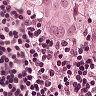
Metastatic tissue present: yes